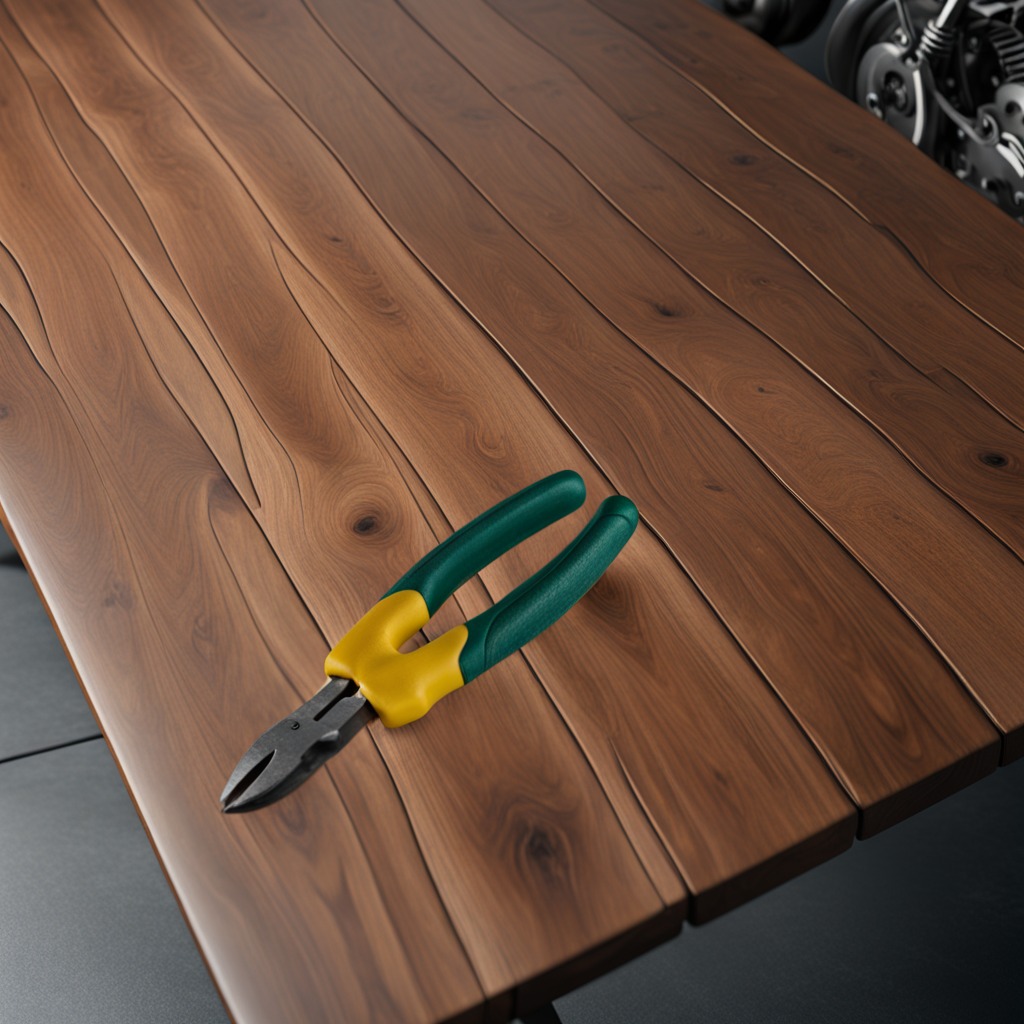
A plier is lying on the table.